Question: This is regarding unpacking the encoded rgb values in a pcl file. I did this with the procedure described in the pcl documentation, but the unpacked rgb values I get are not quite correct. When I plot them with R the representation given does not correspond to the colors in the real setting (I am to a certain degree sure the problem is not with the way it was plotted with R).
For example in the image attached the area demarcated should have colors gray and blue (two chairs and a table).
Source pcl file could be found at: <URL> and the
file with the unpacked color values at: <URL>. Also following is the code used for unpacking the color values in a c plus plus setting:
'''
uint32_t rgbD = *reinterpret_cast<int*>(&kinectValue);
uint16_t rD = (rgbD >> 16) & 0x0000ff;
uint16_t gD = (rgbD >> 8) & 0x0000ff;
uint16_t bD = (rgbD) & 0x0000ff;
'''
I would really appreciate if you could let me know where I have gone wrong.
Update:
Following is the R code snippet I used in plotting the values in 3D:
'''
library(rgl)
pcd <- read.table(file.choose(),sep="")
names(pcd) <- c("x","y","z","r","g","b")
plot3d(pcd$x,pcd$y,pcd$z,col=rgb(pcd$r,pcd$g,pcd$b,maxColorValue=255))
'''
Update:
Following is the code I used to read data, in C++:
'''
/*
Reads in a file from Kinect with unpacked color values, filter the color value component and
sends it to be unpacked
*/
int fileRead(){
string line;
int lineNum = 0;
ifstream myfile ("res/OnePerson4.pcd");
if (myfile.is_open())
{
while ( myfile.good() )
{
lineNum++;
getline (myfile,line);
// Exclude the header information in the kinect file from the unpacking process
//if(lineNum > 10 && lineNum <20){//This for loop is activated when testing
if(lineNum > 10){
//Test code to extract the x,y,z values
string xyzvalFromKinectStr = line.substr(0,line.find_last_of(' '));
//cout<<xyzvalFromKinectStr<<"
";
//Extract the packed rgb value
string valFromKinectStr = line.substr(line.find_last_of(' '));
double kinectVal = ::atof(valFromKinectStr.c_str());
kinectToRgb(kinectVal, xyzvalFromKinectStr);
}
}
myfile.close();
}
else
{
cout << "Unable to open file";
}
return 0;
}
'''
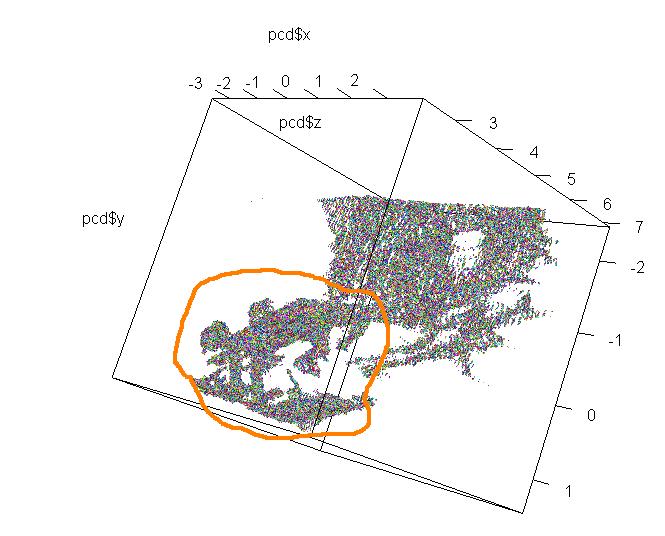
Answer: Here's my working solution. First I ran your input through 'grep' to filter out NANs in coordinates:
'''
$ grep -v nan OnePerson4.pcd > OnePerson4.pcd.filtered
'''
Then I extracted the data via C++ code like this:
'''
#include <stdio.h>
int main()
{
if (FILE *f = fopen("OnePerson4.pcd.filtered", "rt"))
{
for (;;)
{
float x = 0;
float y = 0;
float z = 0;
float color_float = 0;
if (fscanf(f, "%f %f %f %f", &x, &y, &z, &color_float) != 4)
{
break;
}
unsigned color = *(unsigned const *)&color_float;
unsigned r = color & 0xff;
unsigned g = (color >> 8) & 0xff;
unsigned b = (color >> 16) & 0xff;
printf("%f,%f,%f,%d,%d,%d
", x, y, z, r, g, b);
}
fclose(f);
}
return 0;
}
'''
Then I used your code to plot the points (I changed 'read.table' to 'read.csv'):
'''
library(rgl)
pcd <- read.csv(file.choose())
names(pcd) <- c("x","y","z","r","g","b")
plot3d(pcd$x,pcd$y,pcd$z,col=rgb(pcd$r,pcd$g,pcd$b,maxColorValue=255))
'''
And this is what I get:

So I'm assuming the problem is with the code where you read your color from the pcd file. The rest looks fine to me.
Your problem is the 'double' type. Change it to 'float' and it should work. Though storing 'unsigned int' as a 'float' is, at the very least, questionable. This is fragile and doesn't not guarantee the colors would be correct after you read them. Some bits might be off.
Another note: you could use '>>' stream operator to extract numbers from the file. It's much easier than manually parsing it with 'string' methods. You can read about it, for example, <URL>.